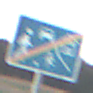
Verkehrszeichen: EndeVerkehrsberuhigterBereich
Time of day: SunriseSunset
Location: Outdoor (Nature)
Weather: PartlyCloudy
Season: NotSpecified
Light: Natural